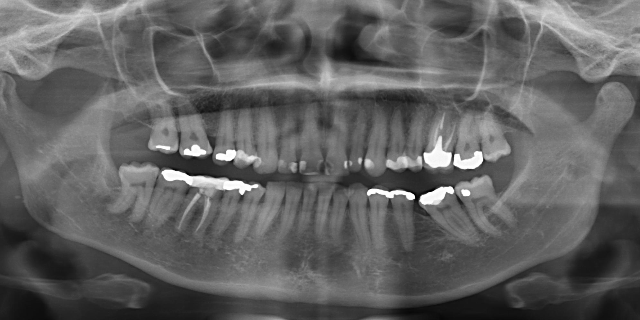
adult